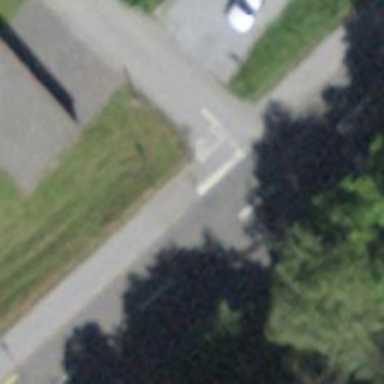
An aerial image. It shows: Bus stop along the road.